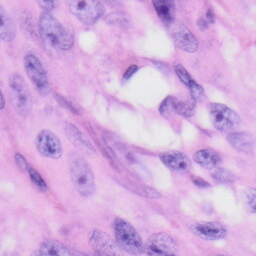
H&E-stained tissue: Skin